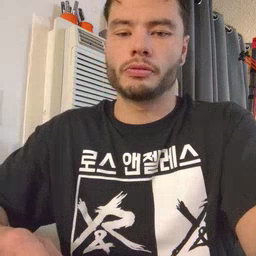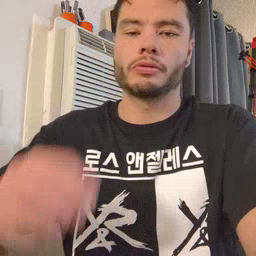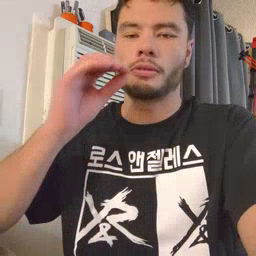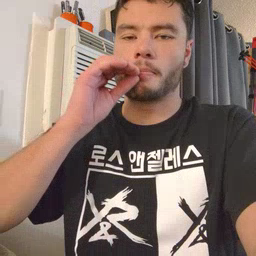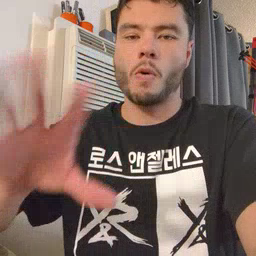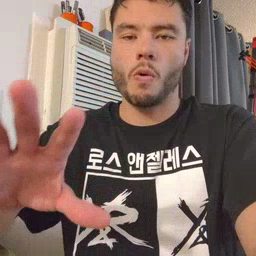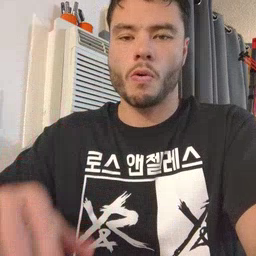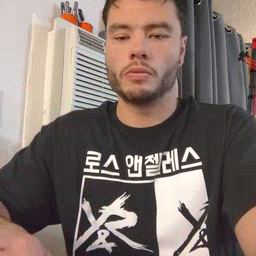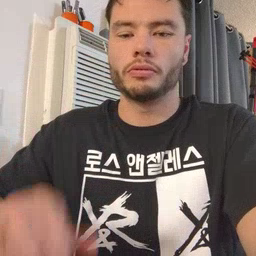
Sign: blow